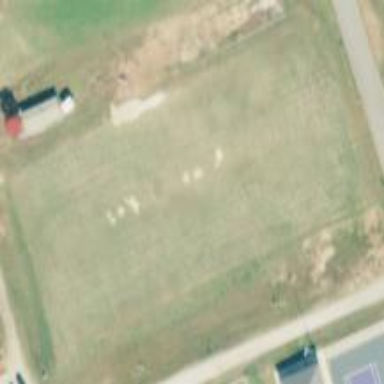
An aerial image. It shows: American football pitch.